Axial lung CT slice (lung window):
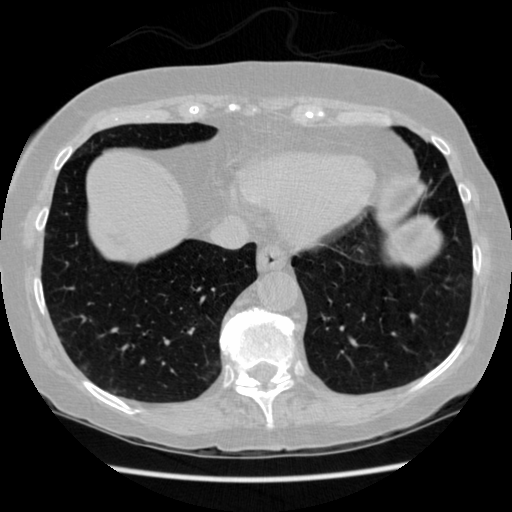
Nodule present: no